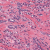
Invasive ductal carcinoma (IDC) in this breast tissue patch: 1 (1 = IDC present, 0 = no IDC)